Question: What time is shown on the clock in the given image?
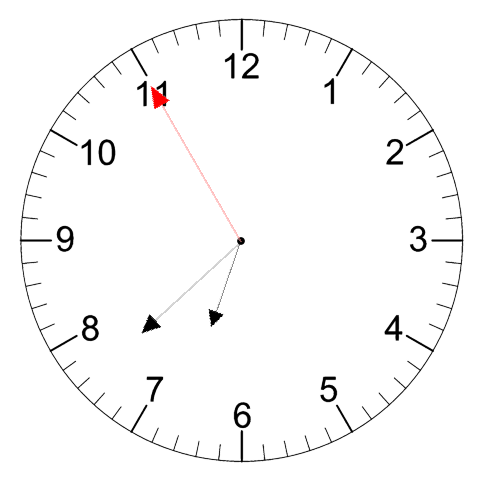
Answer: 06:37:55